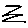
Label: zigzag